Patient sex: M
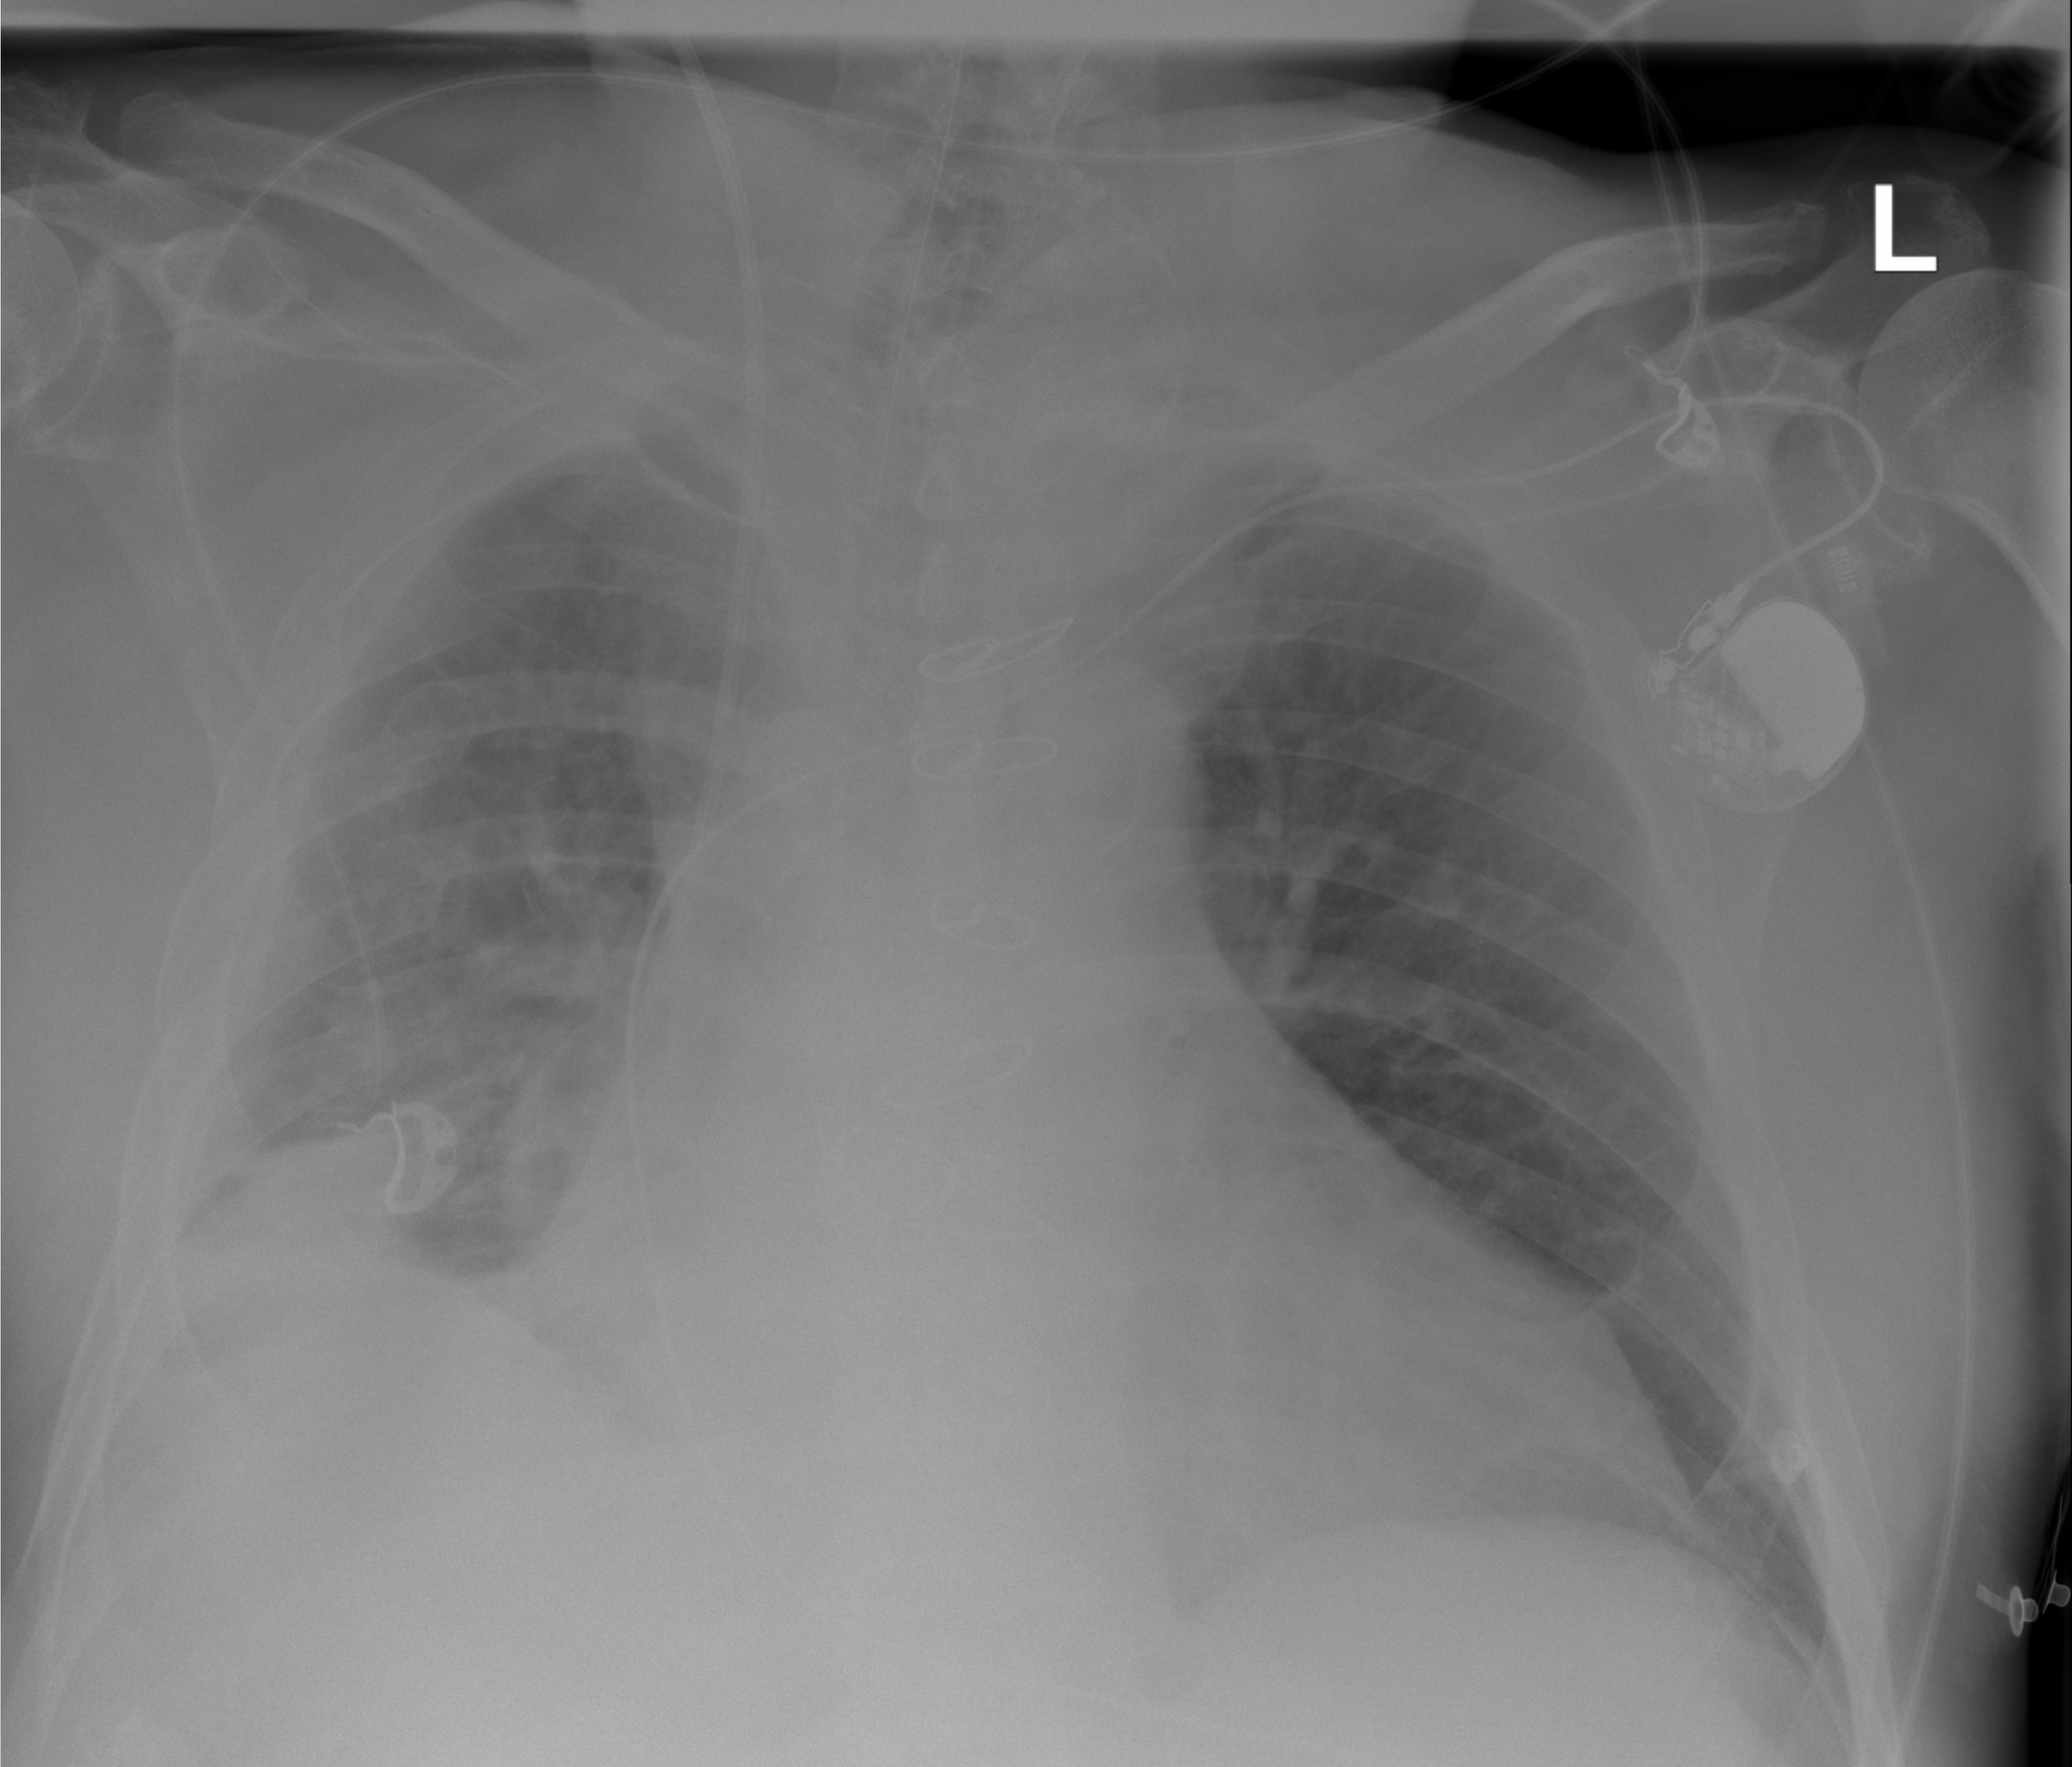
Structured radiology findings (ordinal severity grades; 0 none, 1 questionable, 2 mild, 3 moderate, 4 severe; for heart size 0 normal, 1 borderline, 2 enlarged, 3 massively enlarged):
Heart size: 2
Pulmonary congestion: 0
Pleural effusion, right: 1
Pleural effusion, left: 0
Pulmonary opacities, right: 2
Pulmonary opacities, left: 0
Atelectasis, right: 2
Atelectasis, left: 0